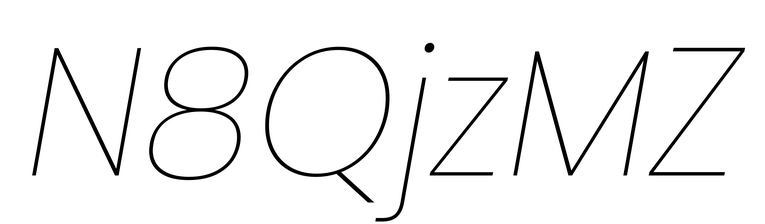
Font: Poppins-ThinItalic